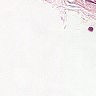
Metastatic tissue present: no